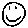
Label: smiley face